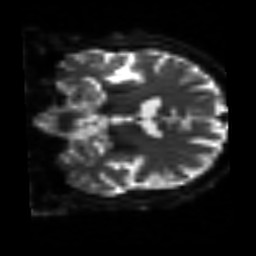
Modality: sbref
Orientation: coronal
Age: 54
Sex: male
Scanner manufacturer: siemens
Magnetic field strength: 3 T
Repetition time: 3.2 s
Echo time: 0.081 s